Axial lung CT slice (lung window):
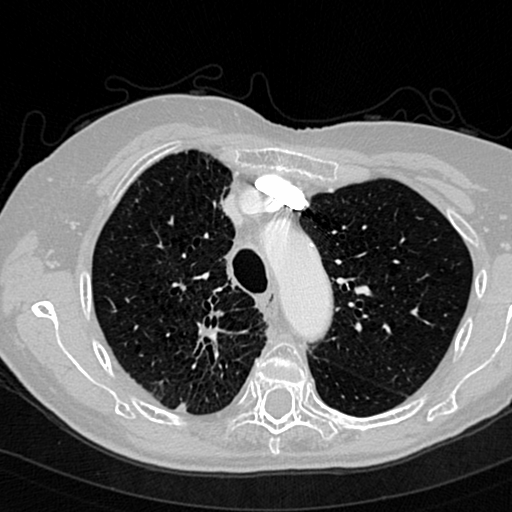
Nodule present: no